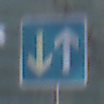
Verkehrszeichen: VorrangVorGegenverkehr
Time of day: MorningAfternoon
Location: Outdoor (Urban)
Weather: PartlyCloudy
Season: NotSpecified
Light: Natural